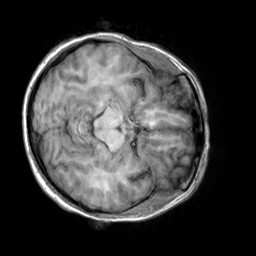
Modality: T1w
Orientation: axial
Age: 41
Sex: female
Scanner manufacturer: siemens
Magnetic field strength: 3 T
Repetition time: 2.3 s
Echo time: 0.00303 s